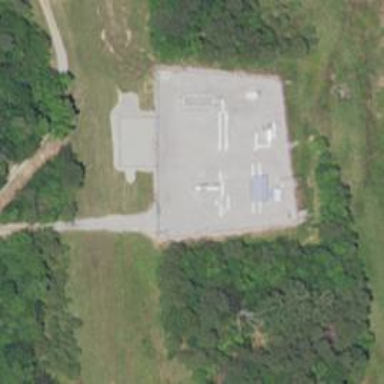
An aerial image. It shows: Fence surrounding measurement substation.